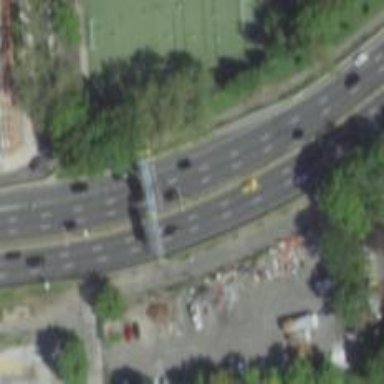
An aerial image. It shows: Asphalt motorway.